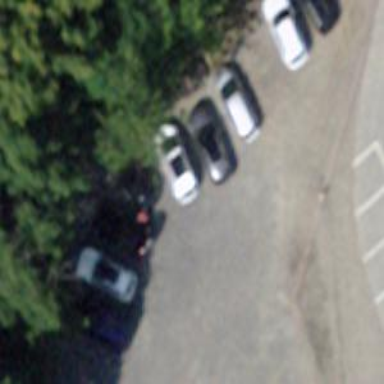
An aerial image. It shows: Parking aisle with pebblestone surface.